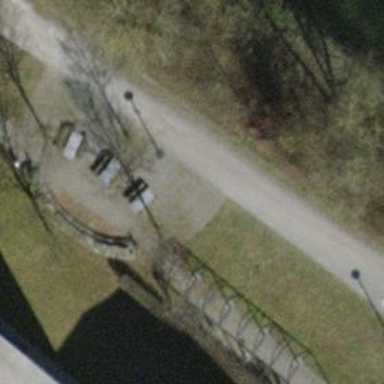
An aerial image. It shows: Picnic table located in leisure land area.